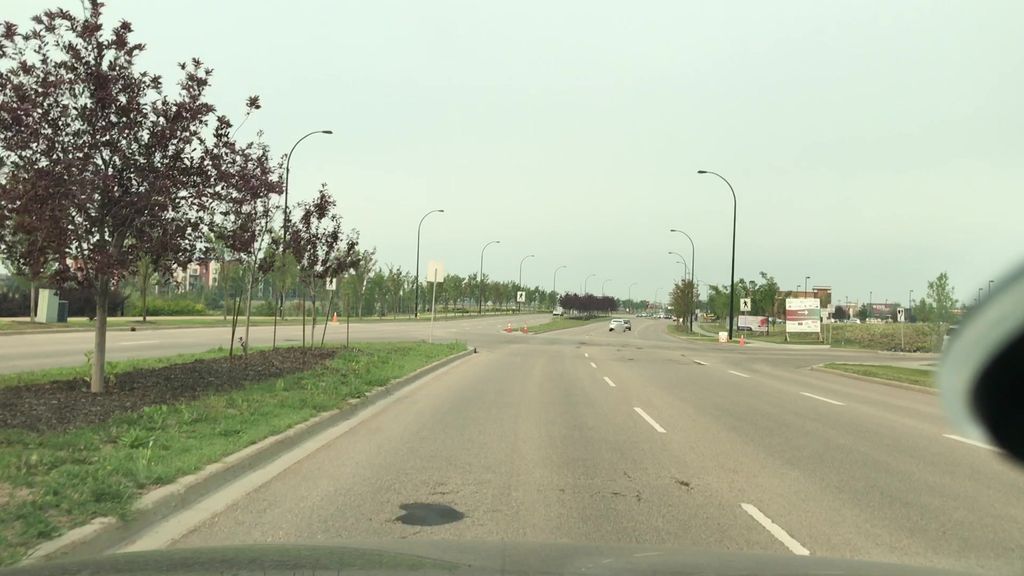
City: edmonton